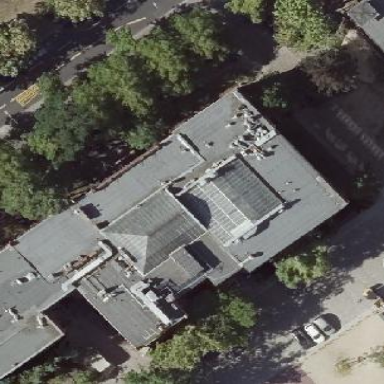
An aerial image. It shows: Hospital building.